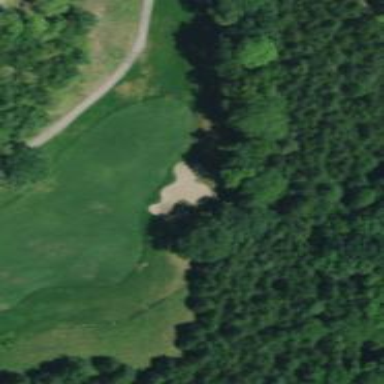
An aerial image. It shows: View of golf hole.